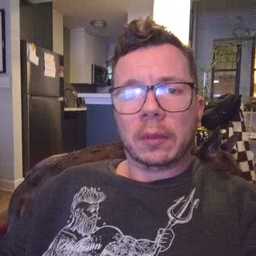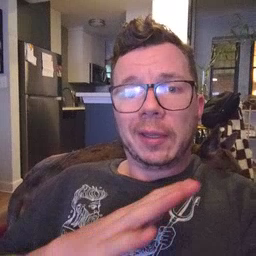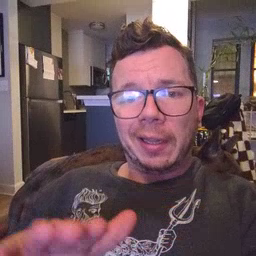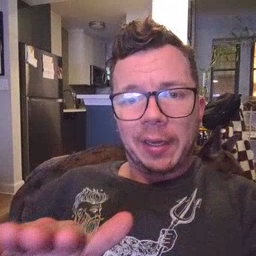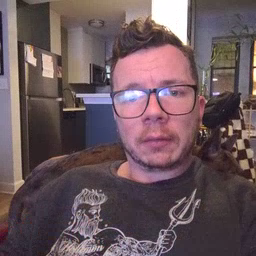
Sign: clean